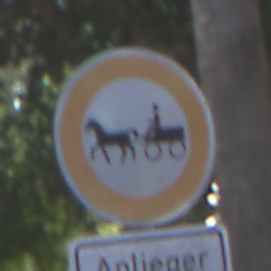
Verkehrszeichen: VerbotGespannfuhrwerke
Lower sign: PersonengruppenFrei1
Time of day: MorningAfternoon
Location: Outdoor (Suburban)
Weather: PartlyCloudy
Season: NotSpecified
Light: Natural